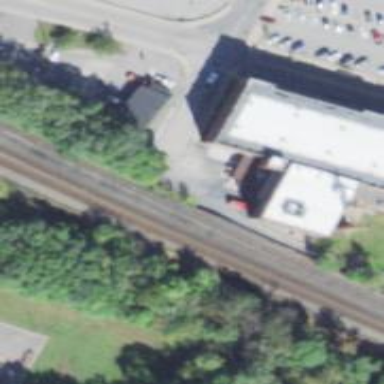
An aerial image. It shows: Railway siding with rails.